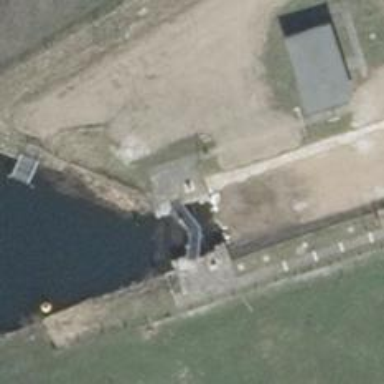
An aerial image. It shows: River with lock.